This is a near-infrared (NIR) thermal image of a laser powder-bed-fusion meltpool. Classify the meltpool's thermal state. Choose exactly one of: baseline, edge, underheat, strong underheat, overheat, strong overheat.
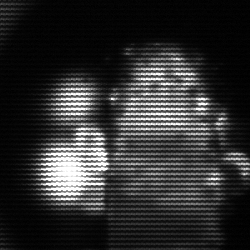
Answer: strong underheat